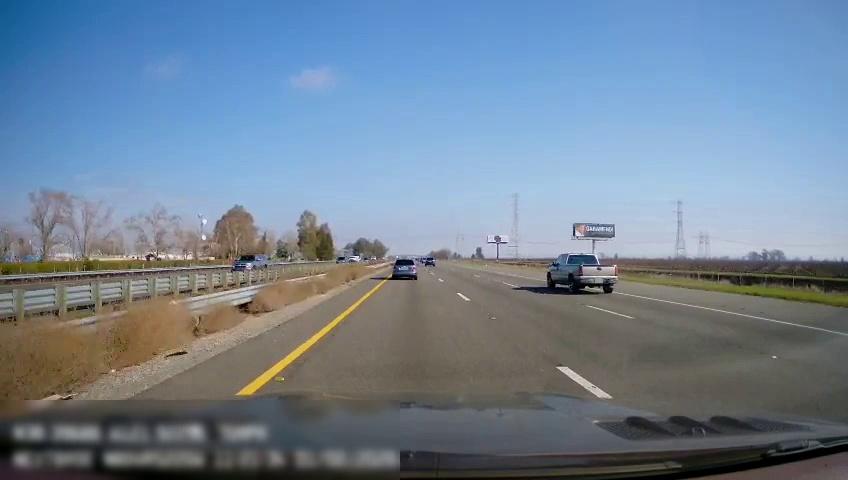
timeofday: Day
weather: Sunny
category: Drivable Space
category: Vehicles | Car
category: Vehicles | Car
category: Vehicles | Car
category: Vehicles | SUV
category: Vehicles | Truck
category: Vehicles | SUV
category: Lanes | Current Lane
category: Lanes | Current Lane
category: Lanes | Alternate Lane
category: Lanes | Alternate Lane